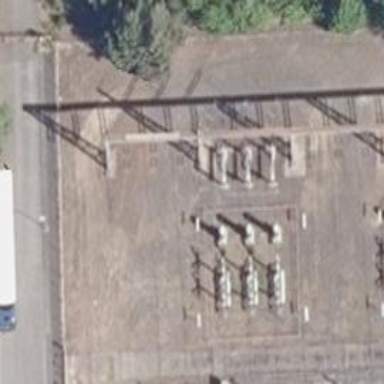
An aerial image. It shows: Power line with three cables.